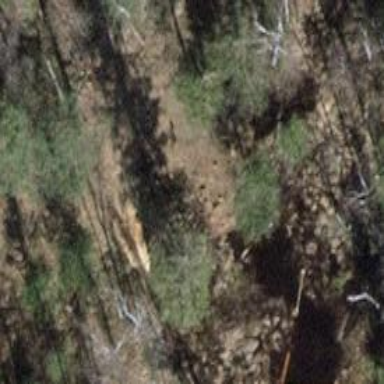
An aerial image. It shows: Path with surface of woodchips.